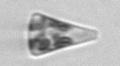
Label: Licmophora